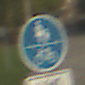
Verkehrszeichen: GemeinsamerGehUndRadweg
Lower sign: EinspurigeFahrzeugeFrei4
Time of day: SunriseSunset
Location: Outdoor (Special)
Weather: Clear
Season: NotSpecified
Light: Natural